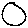
Label: circle